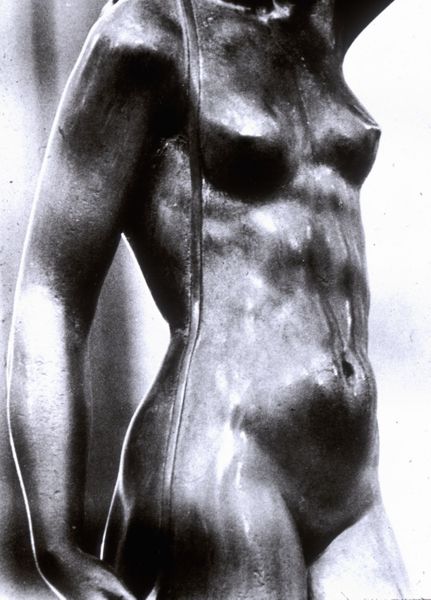
Titel: Danae mit dem Perseusknaben
Künstler: Benvenuto Cellini
Institution: Florenz, Bargello
Schlagwörter: akt, hand, kopf, körper, nackt, wasser, weiß, brust, busen, frau, licht, schwarz, arm, arme, mensch, stehen, schlank, stehend, skulptur, statue, beine, brüste, weiblich, glanz, nabel, bauch, bronze, glatt, lehmbruck, plastik, schoß, bauchnabel, geschlecht, schenkel, foto, unbekleidet, linie, torso, schwarzweiss, warze, fraz, fauch